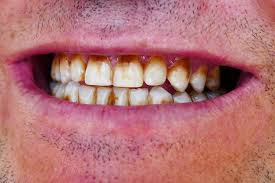
Condition: Tooth Discoloration